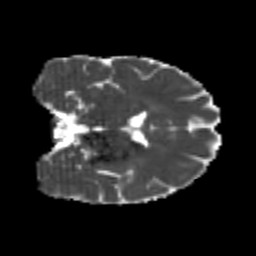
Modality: MD
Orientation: coronal
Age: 23
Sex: female
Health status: healthy
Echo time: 0.074 s